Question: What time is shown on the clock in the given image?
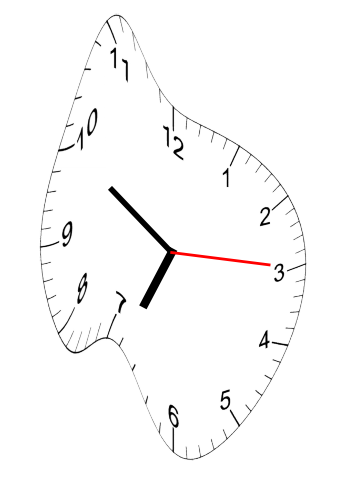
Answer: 06:50:15